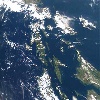
Label: cloud